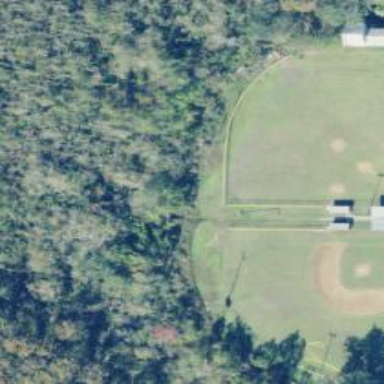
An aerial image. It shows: Baseball pitch for leisure land activities.